Question: This is my first IOS application and all has gone well up to this point. My code is in and I need to use the Gold Raccoon FTP library, which is in Obj-C, in my application: <URL>
I imported the Gold Raccoon files and created the 'bridge header'. The main class you work with is the 'GRRequestsManager', which I can successfully instantiate in a running app. I cannot however access the 'addRequestForUploadFileAtLocalPath' method in that class.
I initially just had the 'GRRequestsManager.h' import statement in the bridge file. Since that inherits 'GRRequestsManagerProtocol.h' that has the actual method I'm trying to use defined in it ('addRequestForUploadFileAtLocalPath'), I decided to add that to my bridge header file and lo and behold all of a sudden auto suggest popped up for the method and I could put it in my code with no errors. A few minutes later I got an error message again and it won't work now no matter what. I've tried closing and reopening Xcode and cleaning/rebuilding to no avail.
Below is a combined image (can only post 1 image due to my points) showing first the 'bridging-header' and second (separated by the red line) the error in the code where I'm trying to call the method. You can see it recognized the class just fine.

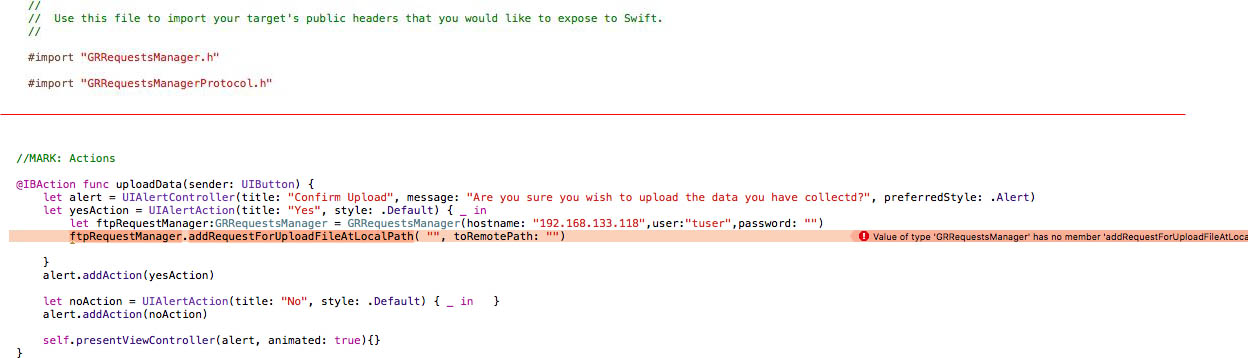
Answer: Well I went ahead and added an include to every single header file in the Gold Raccoon library to my bridging header and now the method is recognized and my code compiles! I'm still not too sure why I needed to do that but it did the trick. If anyone cares to explain the why I would love to understand it.